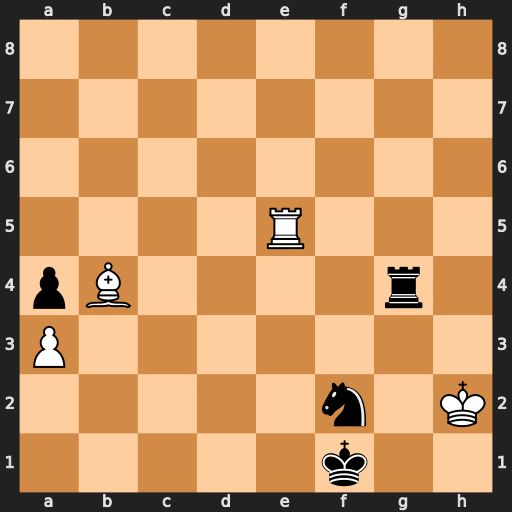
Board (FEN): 8/8/8/4R3/pB4r1/P7/5n1K/5k2
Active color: w
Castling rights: -
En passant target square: -
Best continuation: Re1#